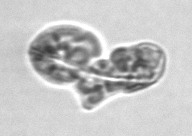
Label: Karenia